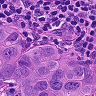
Metastatic tissue present: yes